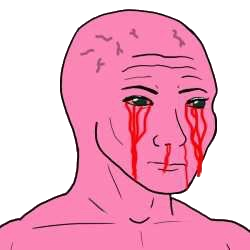
Label: 5_Rage